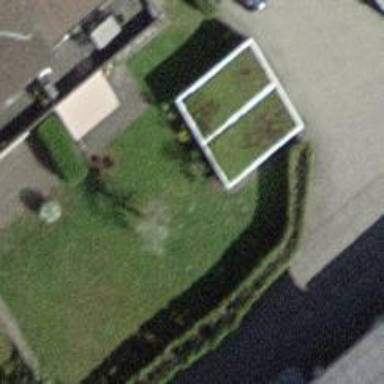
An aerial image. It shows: Garage building.